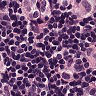
Metastatic tissue present: yes